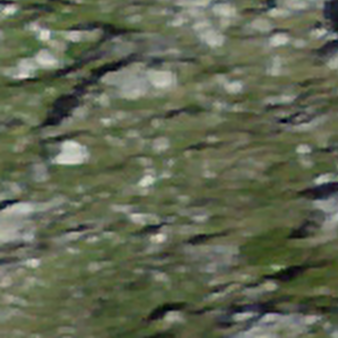
Label: other